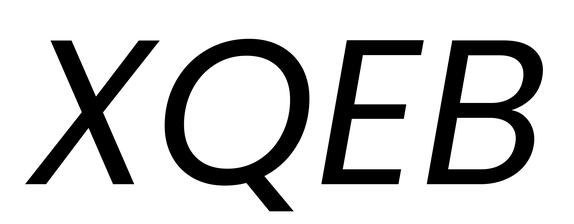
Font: Poppins-Italic